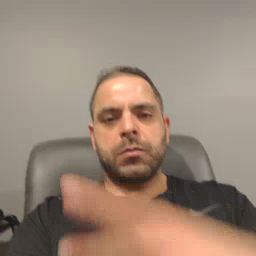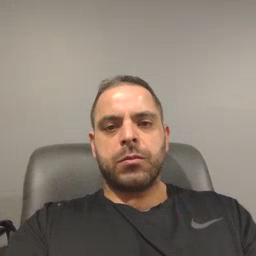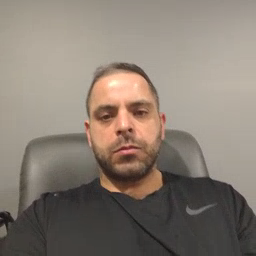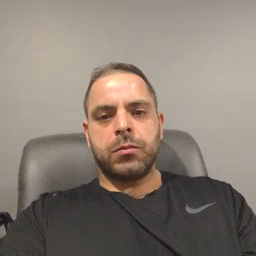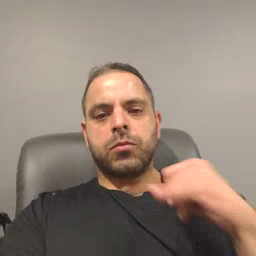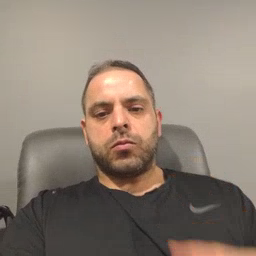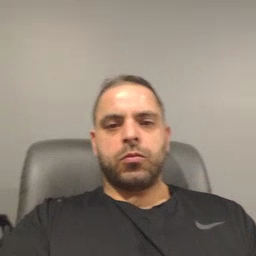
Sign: pajamas